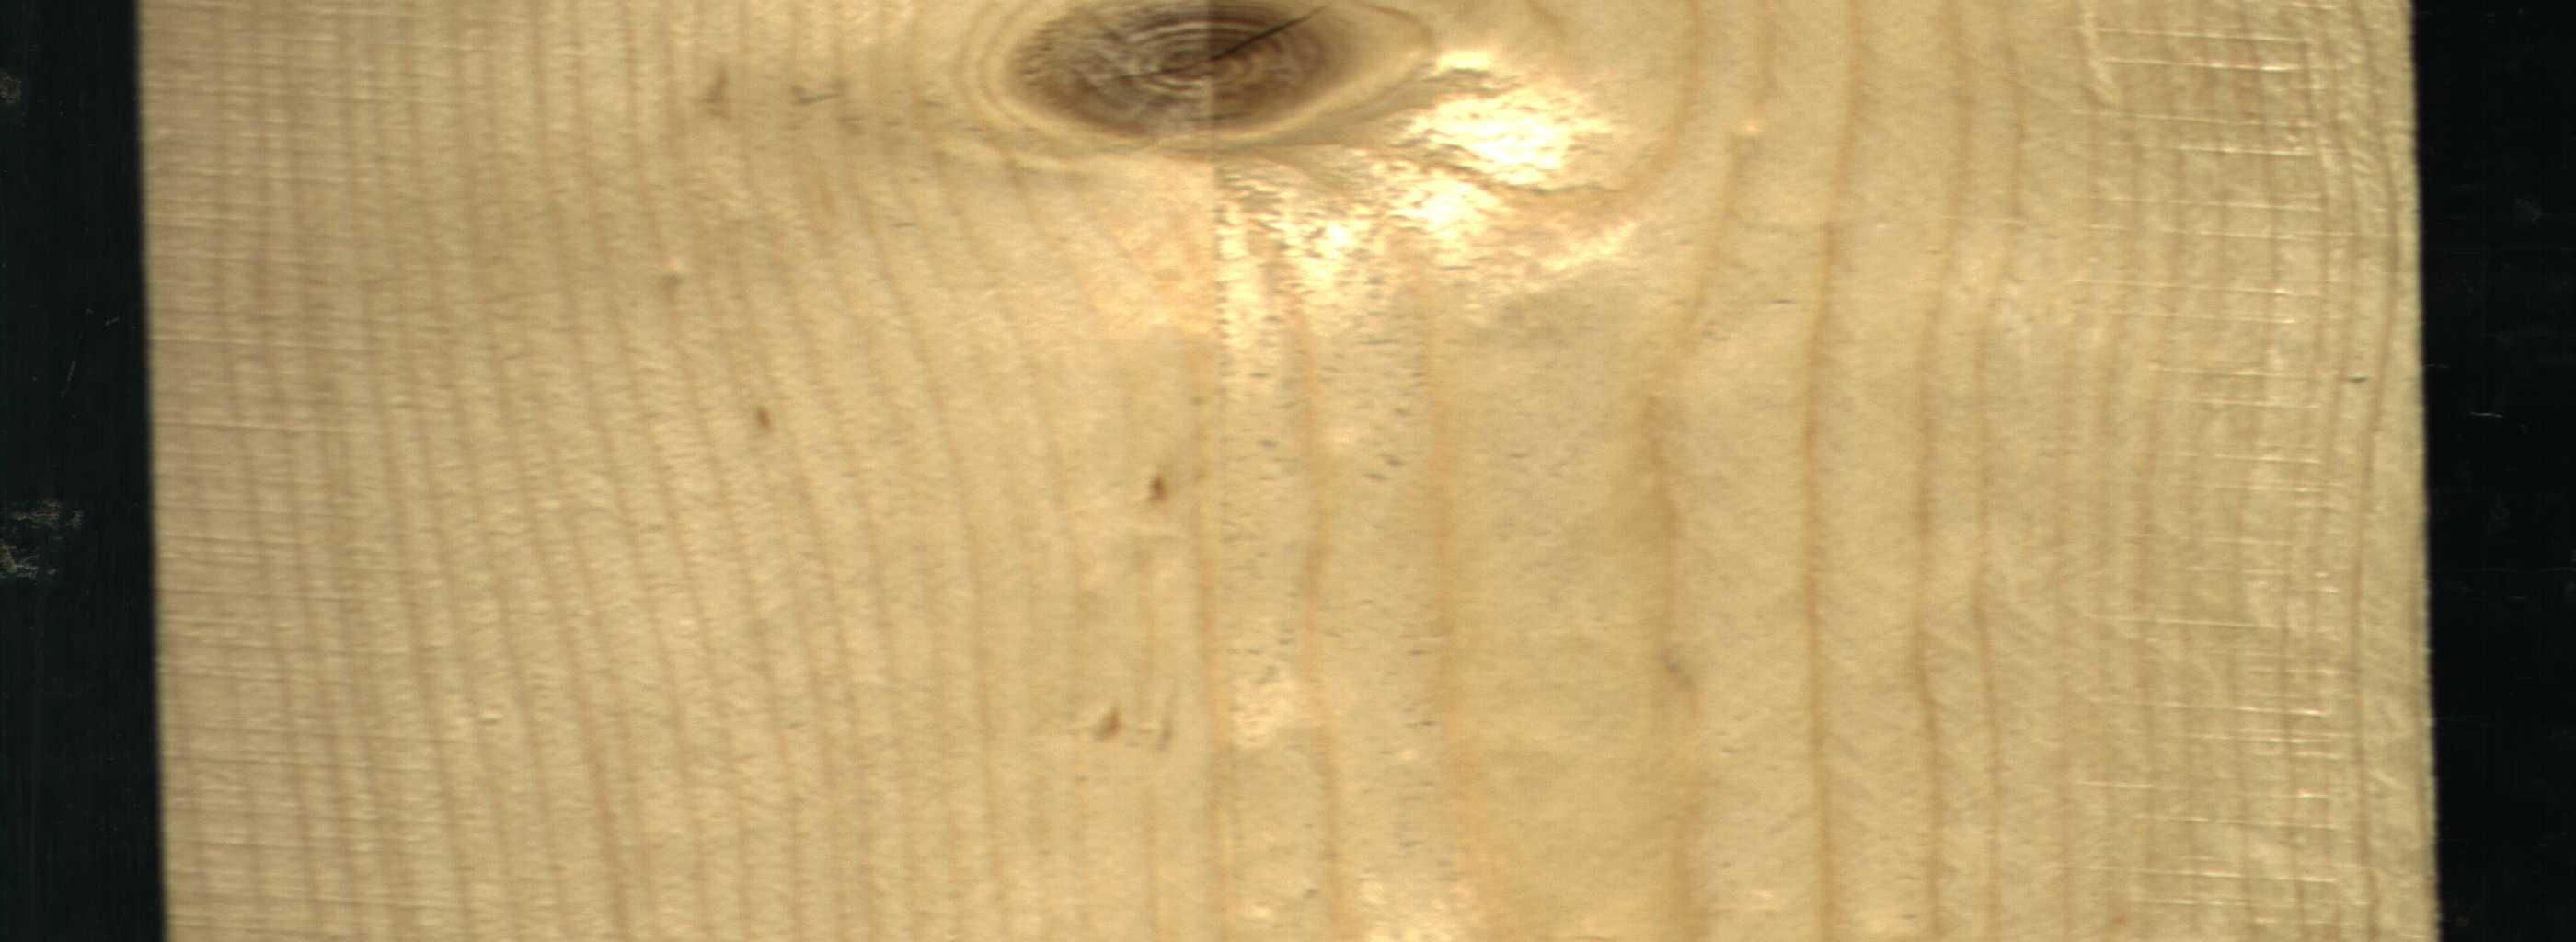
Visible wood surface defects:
knot_with_crack